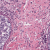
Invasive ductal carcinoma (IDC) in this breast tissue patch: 0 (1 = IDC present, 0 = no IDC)